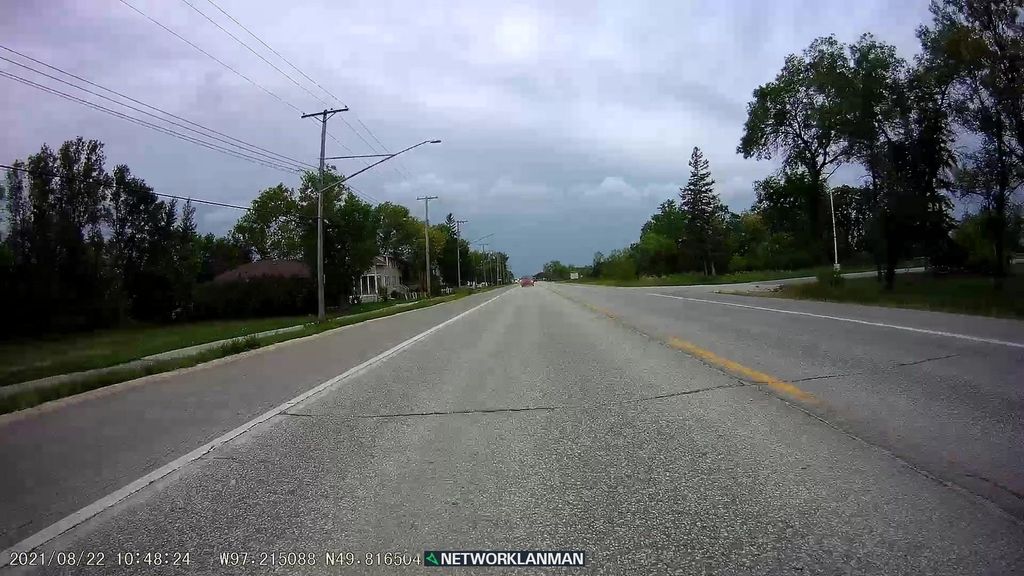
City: winnipeg